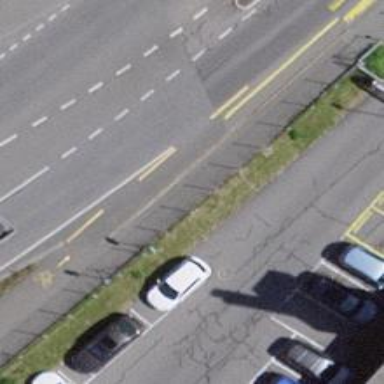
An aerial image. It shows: Asphalt sidewalk.